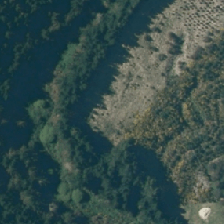
Land cover: harvested_forest